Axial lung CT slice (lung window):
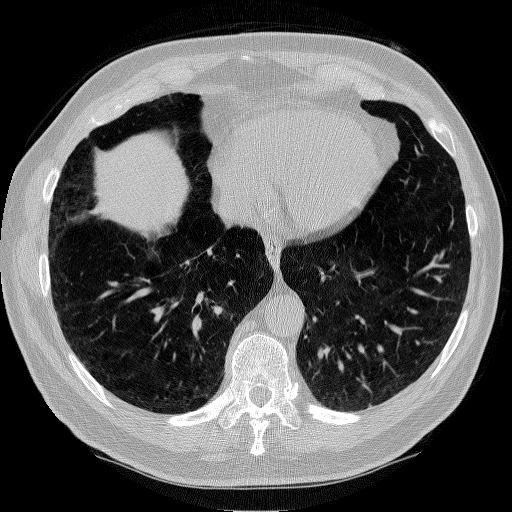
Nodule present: no